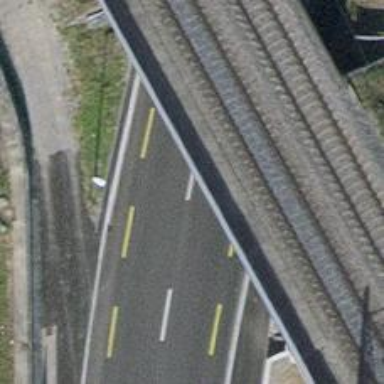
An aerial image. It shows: Primary highway with cycle lane on both sides.